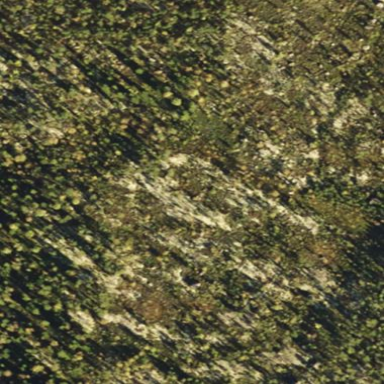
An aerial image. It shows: Landscape of bare rock.